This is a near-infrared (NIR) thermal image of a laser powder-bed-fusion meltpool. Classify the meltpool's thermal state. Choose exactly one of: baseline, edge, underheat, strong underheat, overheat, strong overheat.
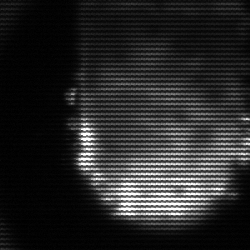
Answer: baseline